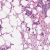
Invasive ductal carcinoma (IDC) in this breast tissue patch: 1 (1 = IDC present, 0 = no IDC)